Question: When i try to add a button to a navigation bar, i got this warning:
'''
unsupported configuration plain style unsupported in a navigation item
'''
Concerning the Plain style, i don't find it in interface builder since i moved to Xcode4.2.
EDIT:
@Michael: here is what Xcode look like for me:

I have not the arrow to the left, is there any thing missing there?
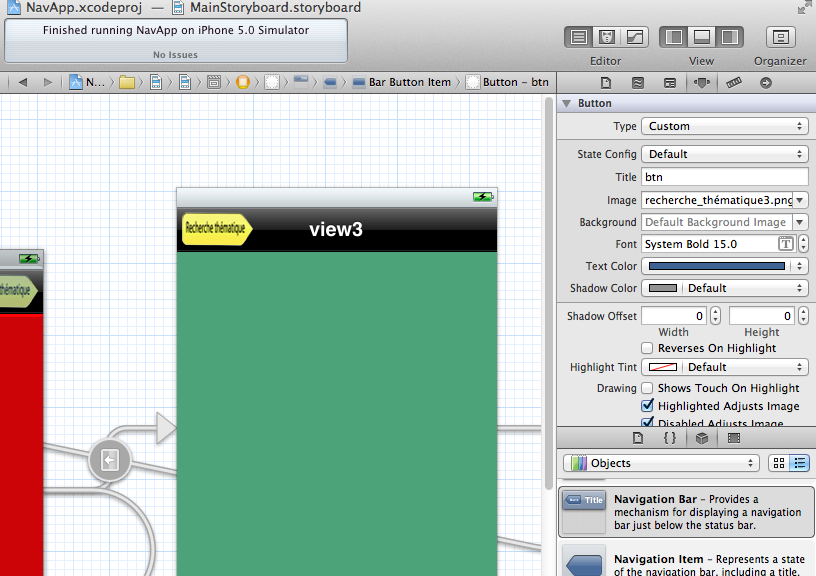
Answer: Is the button you added a "Bar Button Item"?